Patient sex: M
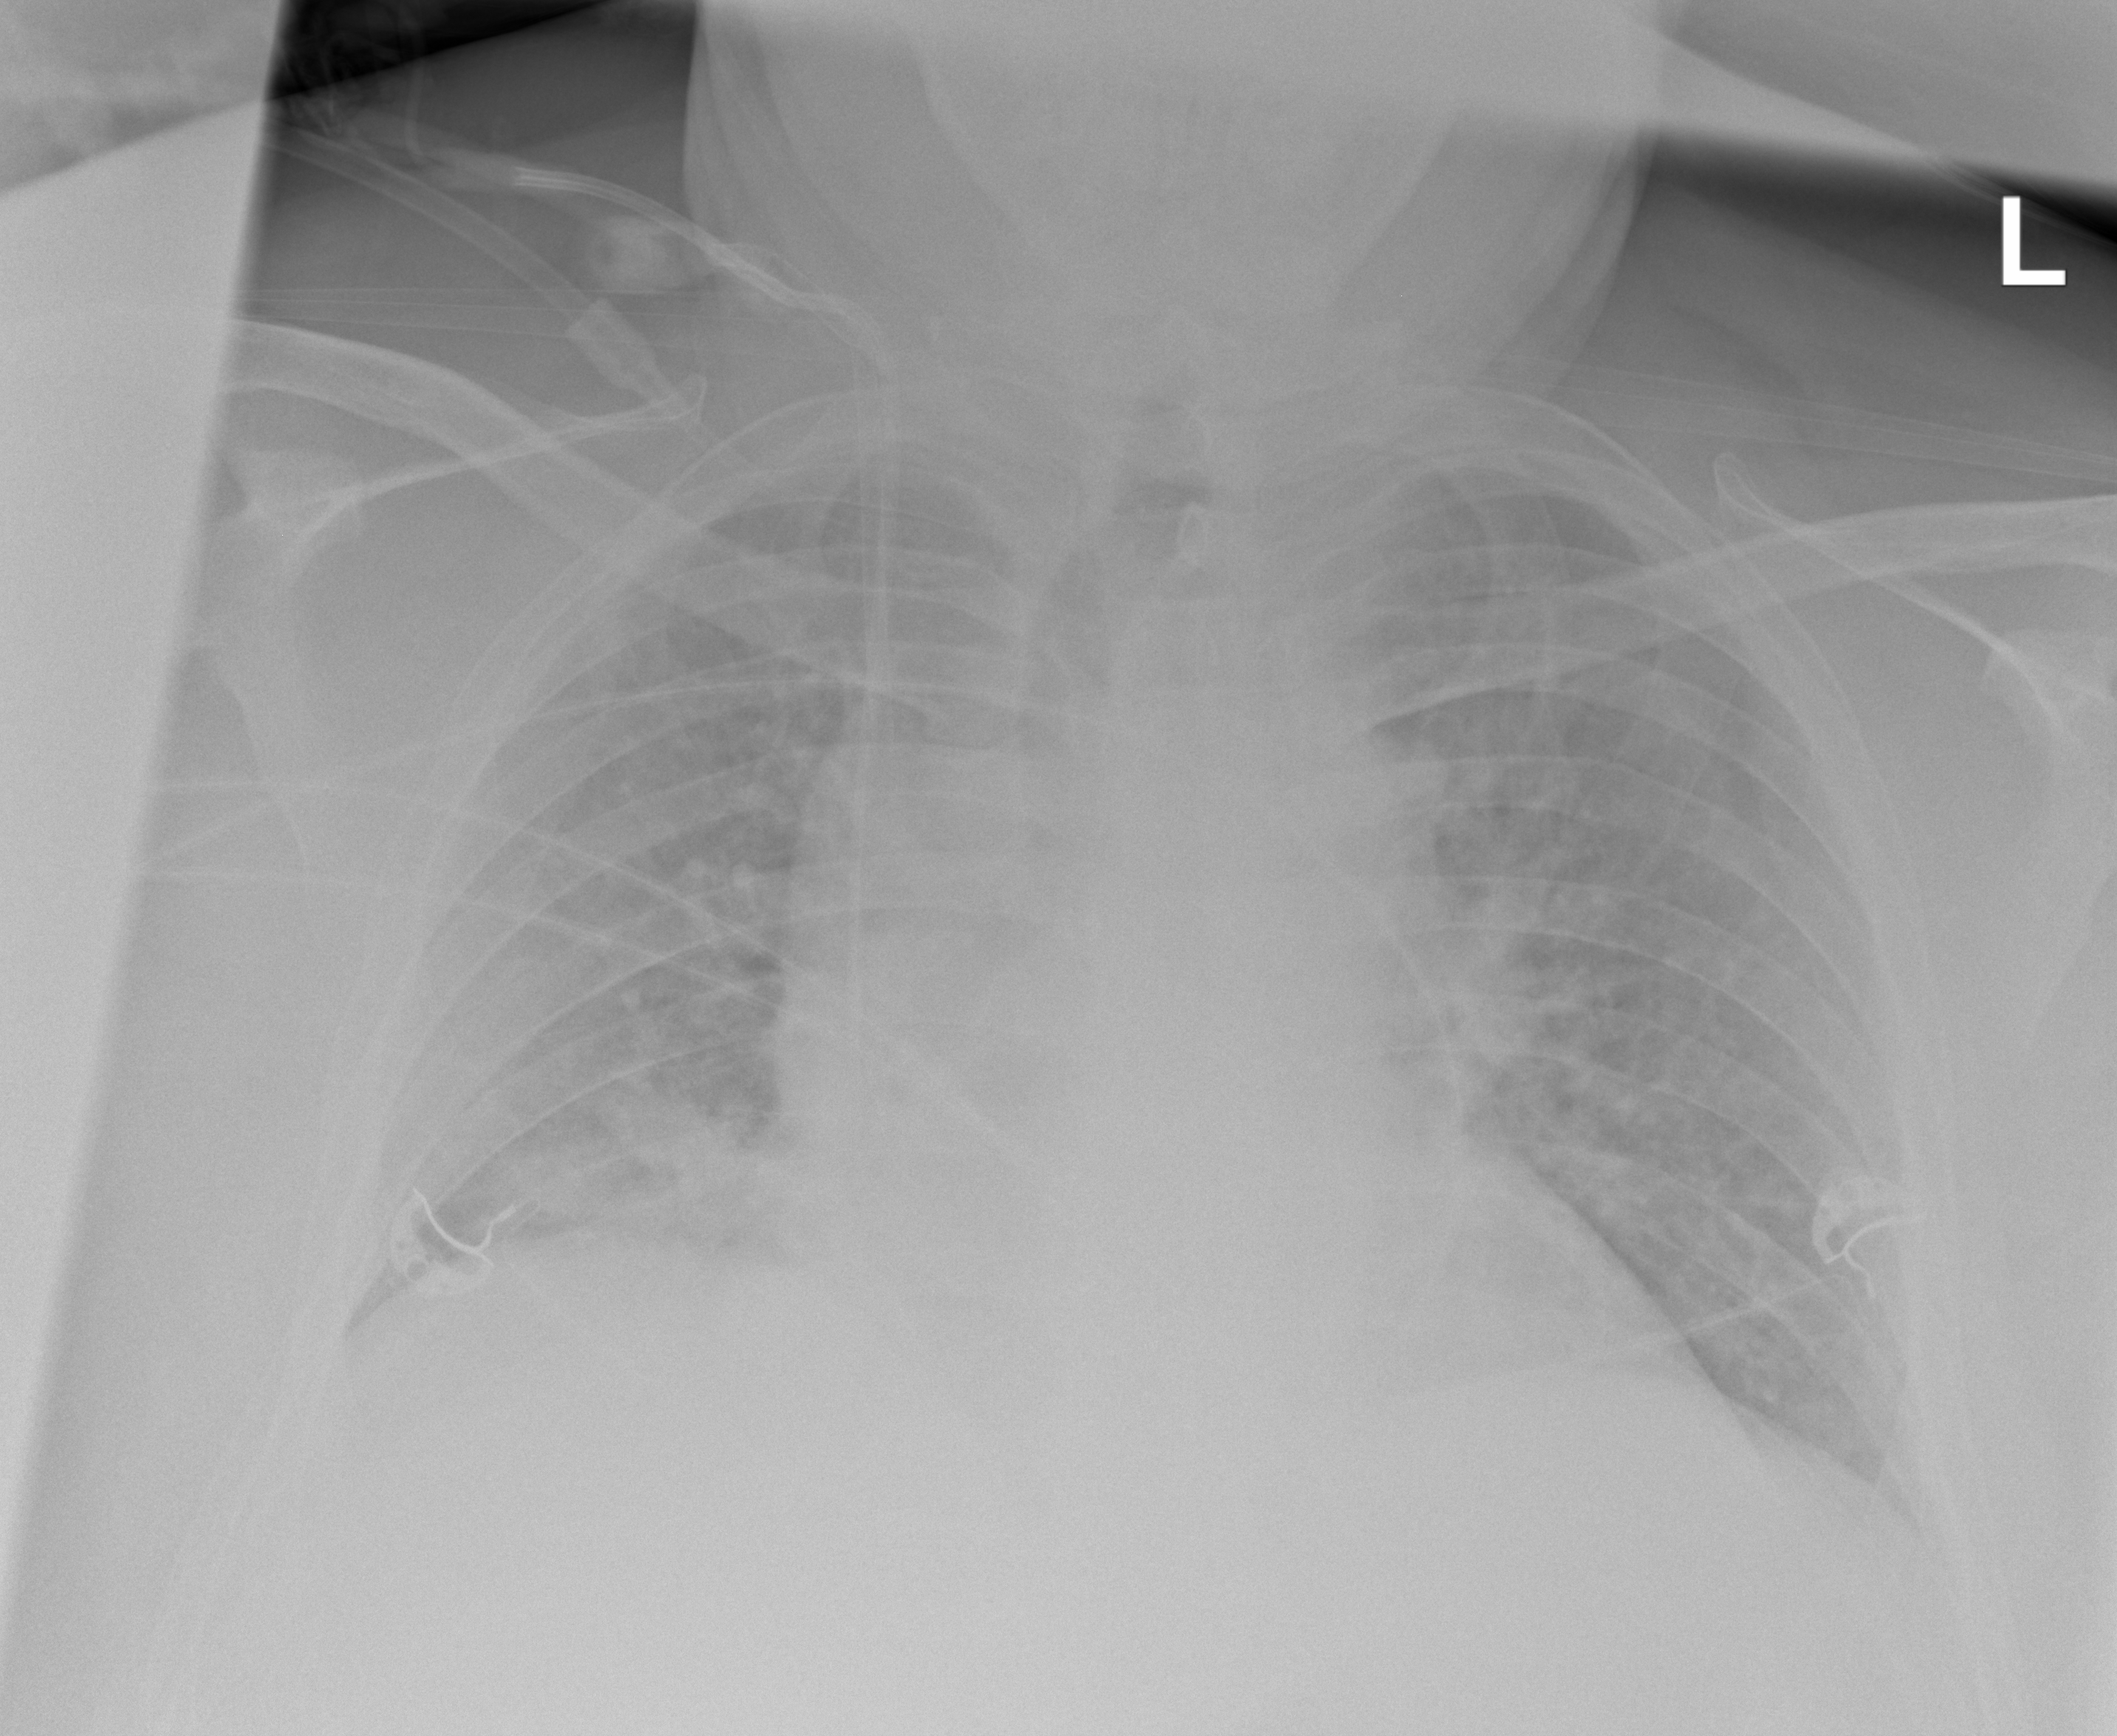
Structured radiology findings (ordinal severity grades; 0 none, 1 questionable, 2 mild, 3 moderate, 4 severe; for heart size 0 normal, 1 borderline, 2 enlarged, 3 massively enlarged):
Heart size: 2
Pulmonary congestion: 0
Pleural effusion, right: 0
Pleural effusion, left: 0
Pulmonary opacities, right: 0
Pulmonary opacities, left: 0
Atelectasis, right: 2
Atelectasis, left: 0